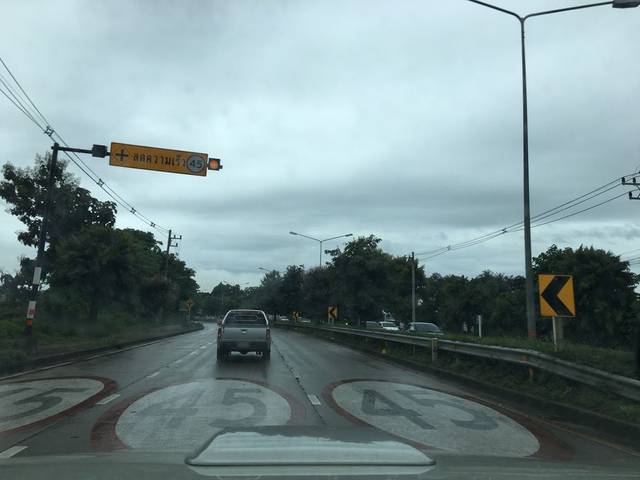
Region: Thailand
Coordinates: 19.911, 99.859